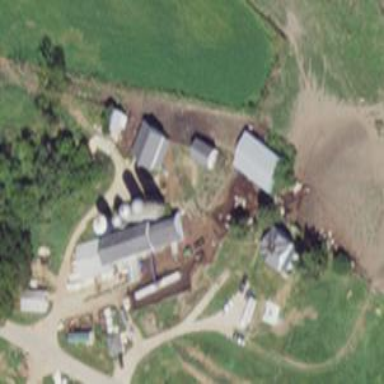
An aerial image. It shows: Silo.